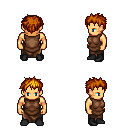
a pixel art fantasy rpg character, male body template, human, tanned skin, brown tunic, robe skirt, dark blonde bedhead hairstyle, black shoes, four views (front, back, left, right), 2x2 character sprite sheet, small pixel art, hard edges, no anti-aliasing